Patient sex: M
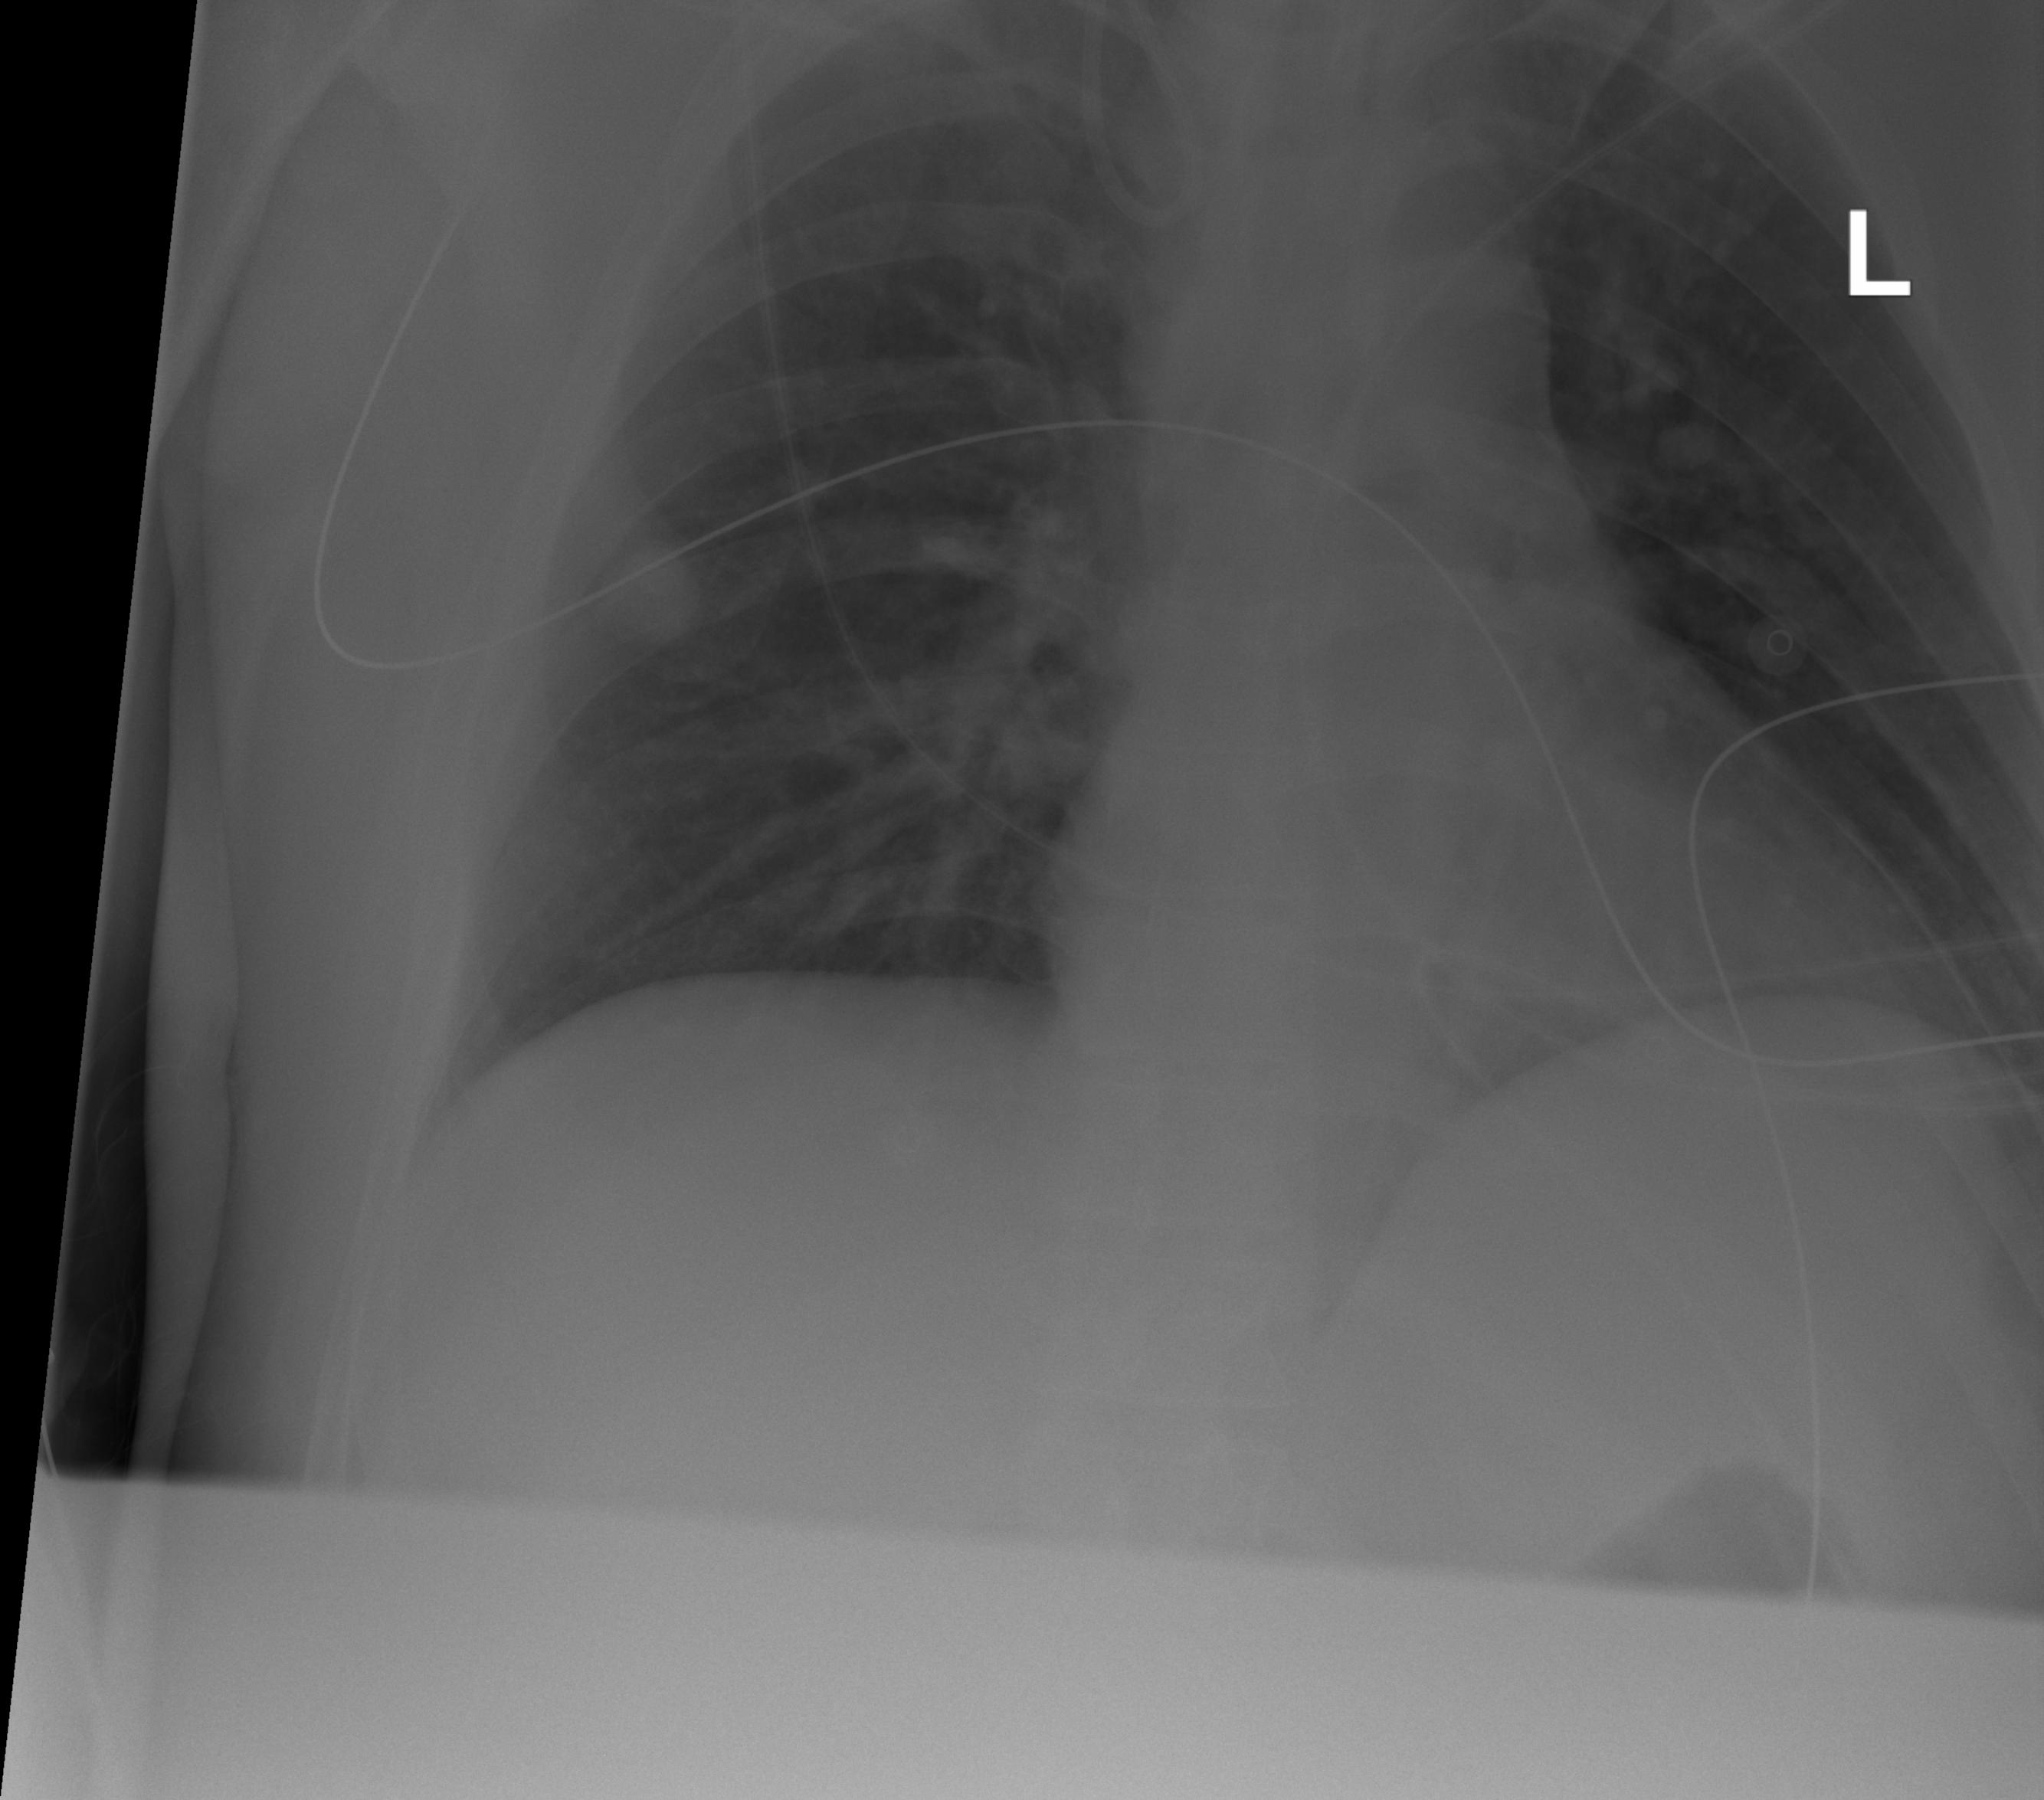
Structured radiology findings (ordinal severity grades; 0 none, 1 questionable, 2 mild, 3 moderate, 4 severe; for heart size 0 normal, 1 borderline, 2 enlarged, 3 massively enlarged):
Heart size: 0
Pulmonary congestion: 2
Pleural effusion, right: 0
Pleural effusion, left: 0
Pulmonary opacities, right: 0
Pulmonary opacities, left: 0
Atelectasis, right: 0
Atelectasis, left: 0